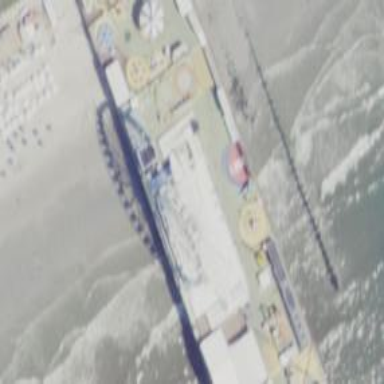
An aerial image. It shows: Amusement ride.